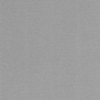
Label: dusty